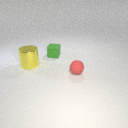
small red rubber sphere in front of small green rubber cube